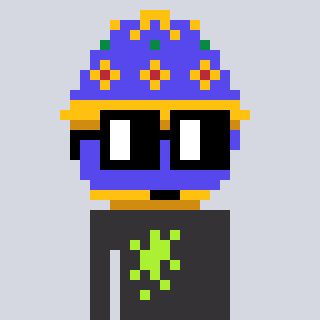
a pixel art character with square black glasses, a faberge-shaped head and a grayscale-colored body on a cool background